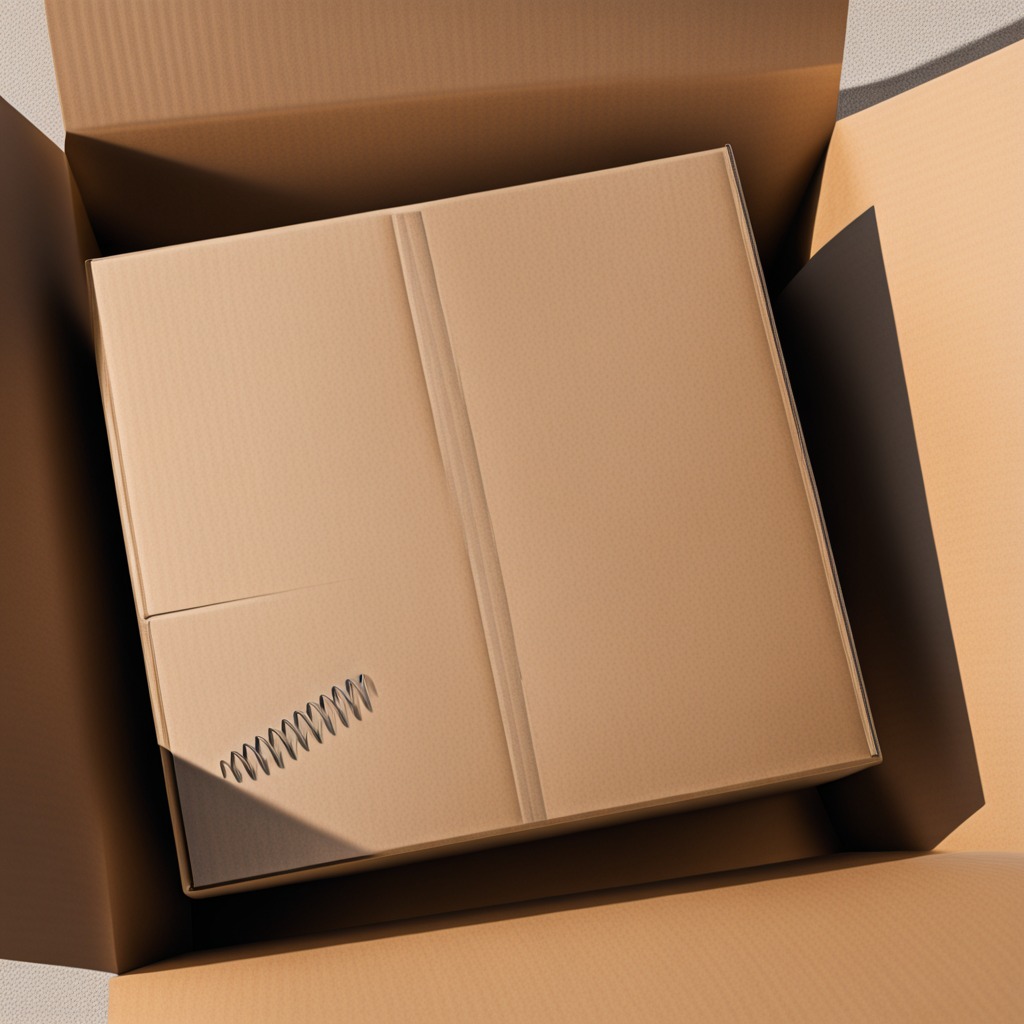
A coiled metal spring is lying on the cardboard box surface in an outdoor workshop during daytime bright natural light soft shadows slightly creased but